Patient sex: M
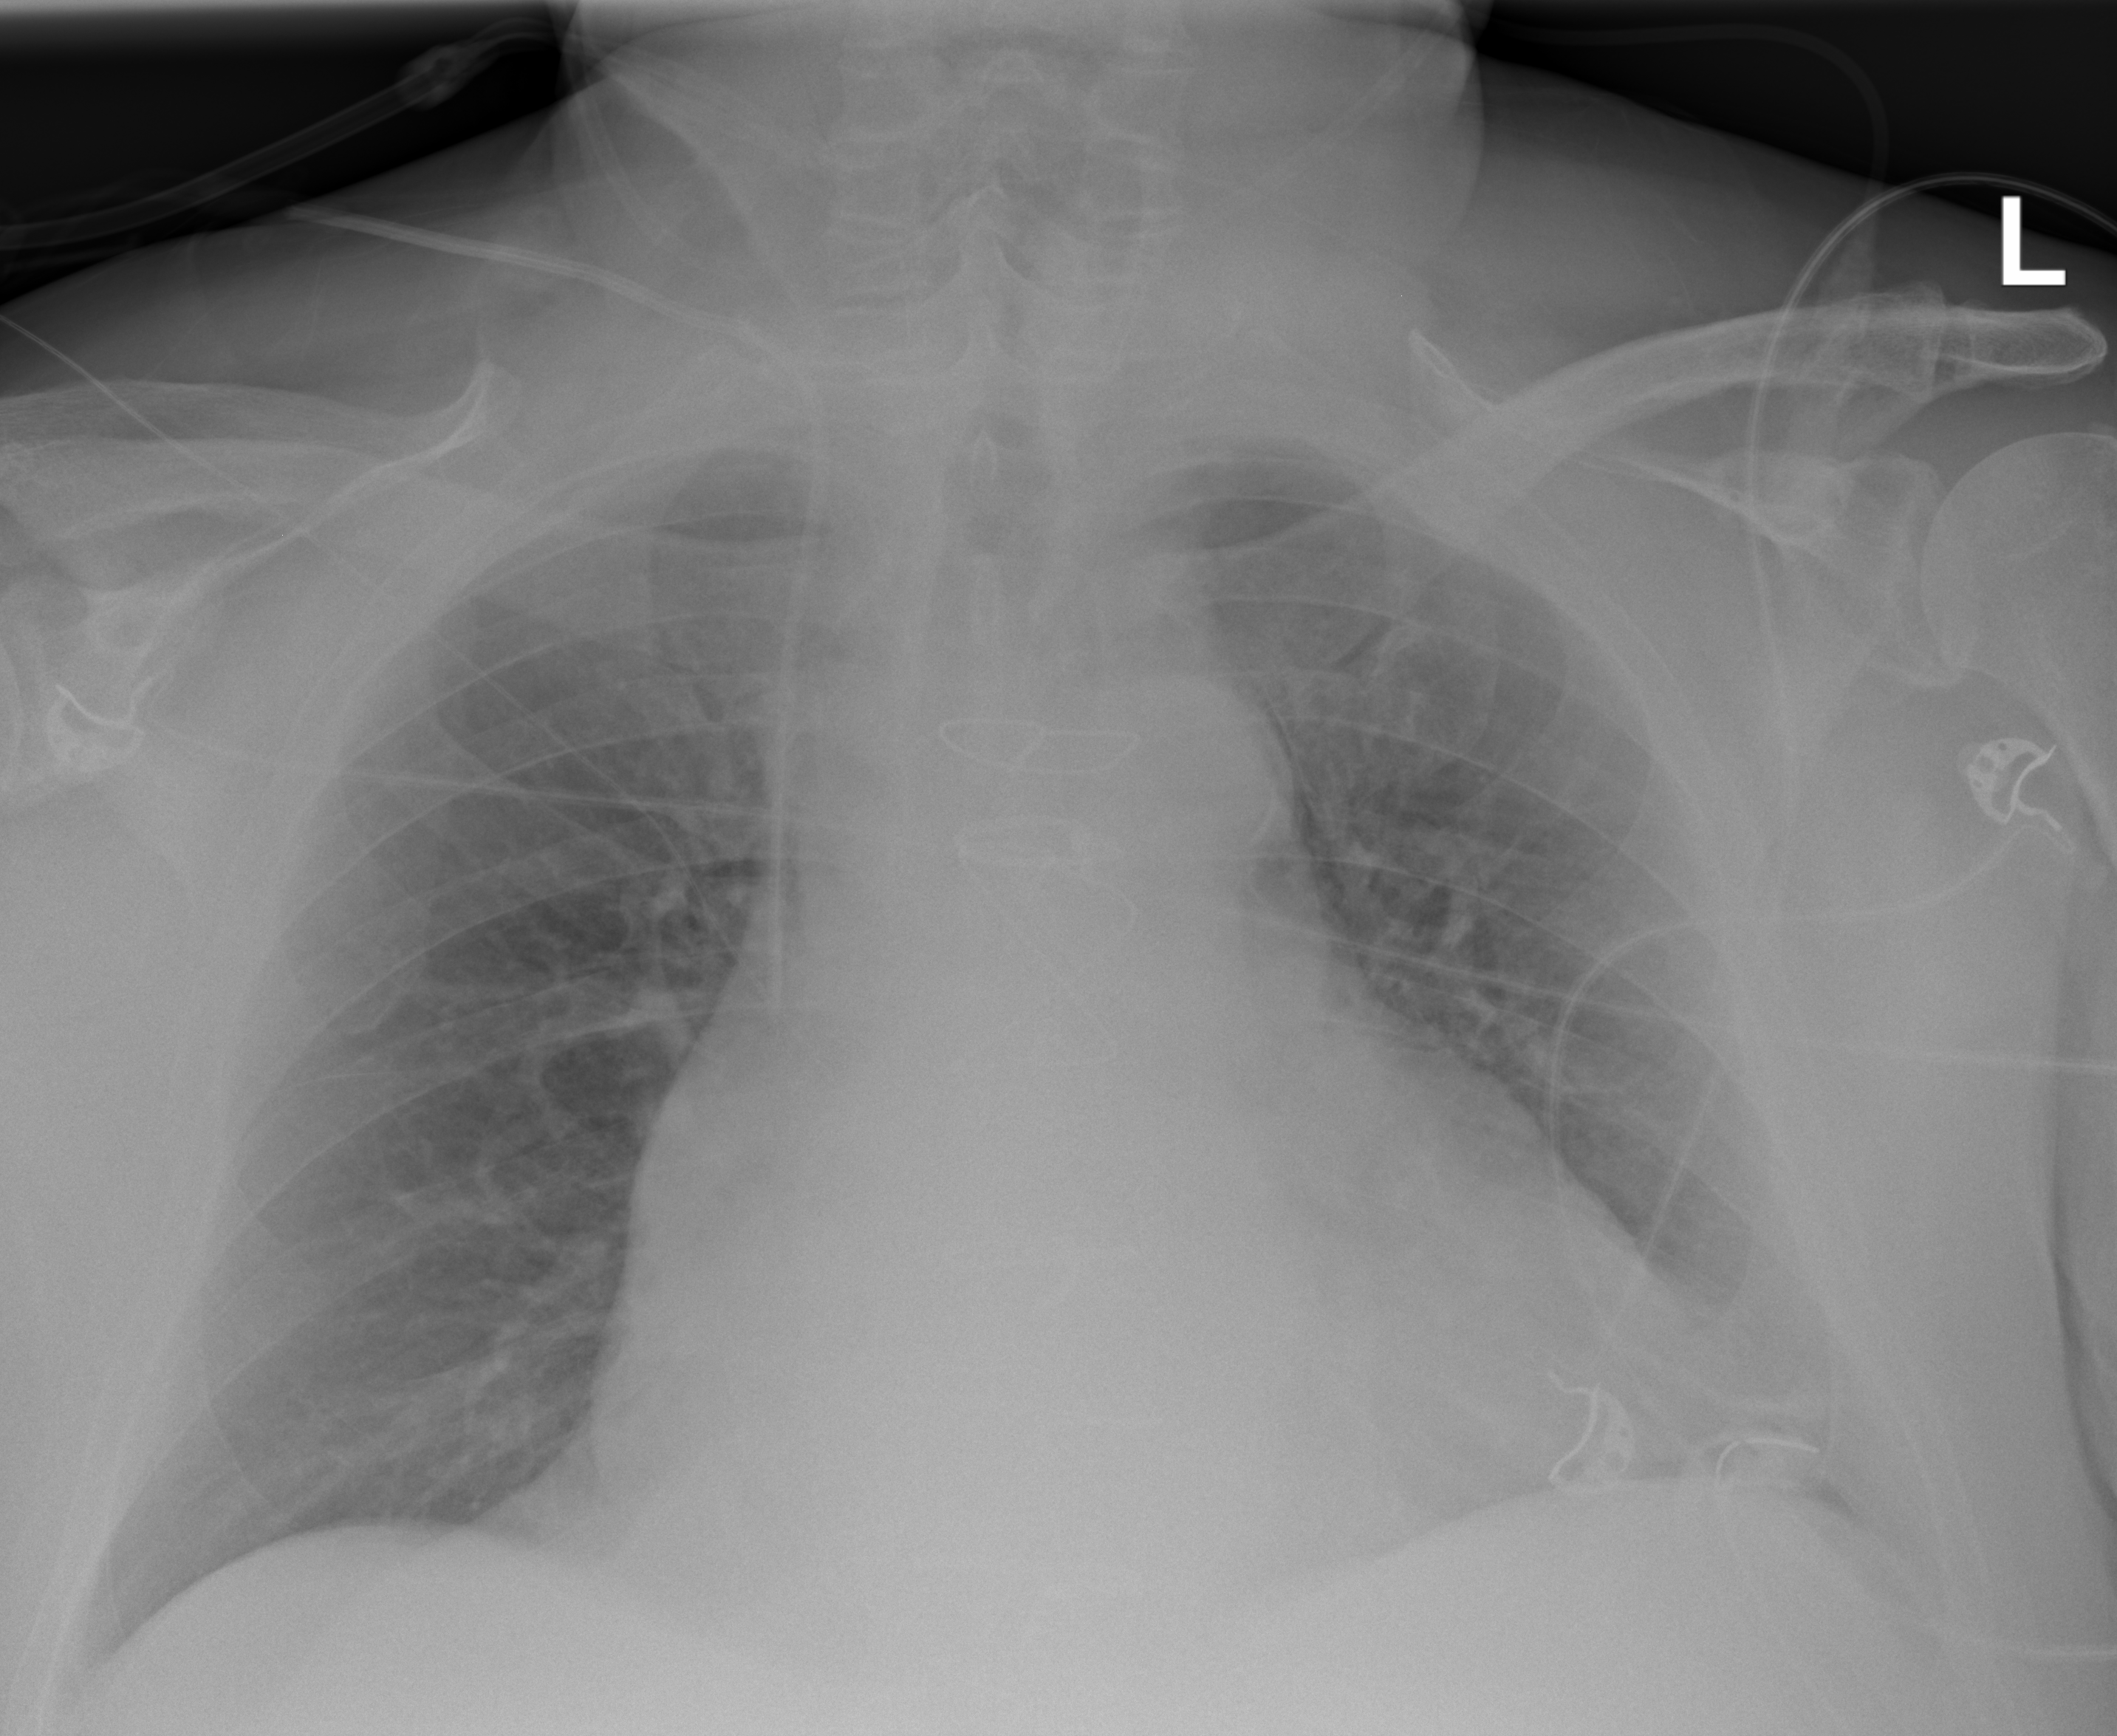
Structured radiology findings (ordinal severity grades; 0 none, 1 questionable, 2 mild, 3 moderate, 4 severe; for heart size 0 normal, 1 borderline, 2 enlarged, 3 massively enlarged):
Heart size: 2
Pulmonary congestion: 0
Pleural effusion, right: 0
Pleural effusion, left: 2
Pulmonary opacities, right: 0
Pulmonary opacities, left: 0
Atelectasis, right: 1
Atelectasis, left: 2